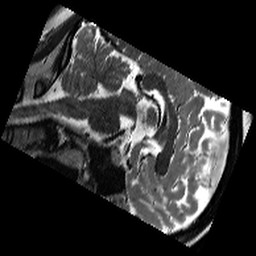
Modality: T2w
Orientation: sagittal
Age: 19
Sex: female